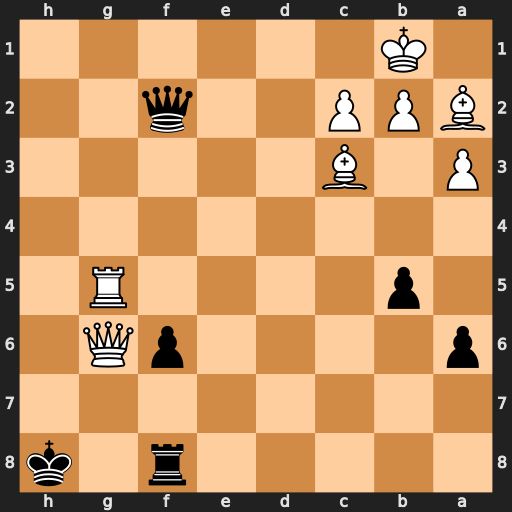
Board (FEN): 5r1k/8/p4pQ1/1p4R1/8/P1B5/BPP2q2/1K6
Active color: b
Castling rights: -
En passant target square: -
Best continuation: Qf1+ Be1 Qxe1#